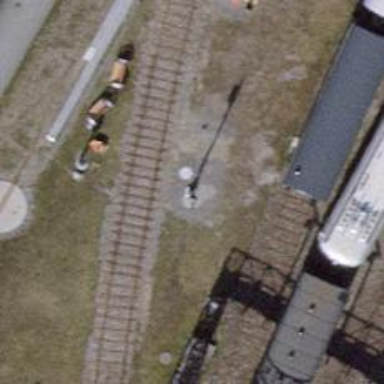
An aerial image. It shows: Railway signal.